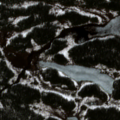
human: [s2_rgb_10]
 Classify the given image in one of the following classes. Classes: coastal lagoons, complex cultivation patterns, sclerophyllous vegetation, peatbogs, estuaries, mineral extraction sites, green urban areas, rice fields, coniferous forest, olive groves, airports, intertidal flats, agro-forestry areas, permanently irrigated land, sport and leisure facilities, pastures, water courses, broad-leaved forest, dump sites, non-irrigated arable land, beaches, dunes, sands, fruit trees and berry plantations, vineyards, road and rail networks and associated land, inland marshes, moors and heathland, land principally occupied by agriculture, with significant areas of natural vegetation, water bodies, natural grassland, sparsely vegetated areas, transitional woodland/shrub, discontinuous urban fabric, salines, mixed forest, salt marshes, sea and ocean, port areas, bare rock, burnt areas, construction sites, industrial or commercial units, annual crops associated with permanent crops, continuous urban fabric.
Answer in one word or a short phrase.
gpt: coniferous forest, peatbogs